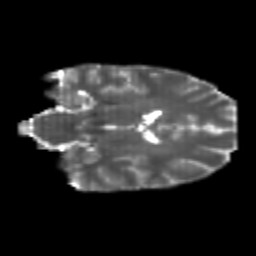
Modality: T2w
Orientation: coronal
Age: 21
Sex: female
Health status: healthy
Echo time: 0.074 s